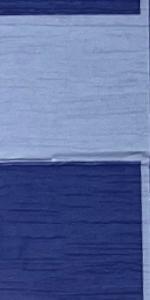
Label: Empty